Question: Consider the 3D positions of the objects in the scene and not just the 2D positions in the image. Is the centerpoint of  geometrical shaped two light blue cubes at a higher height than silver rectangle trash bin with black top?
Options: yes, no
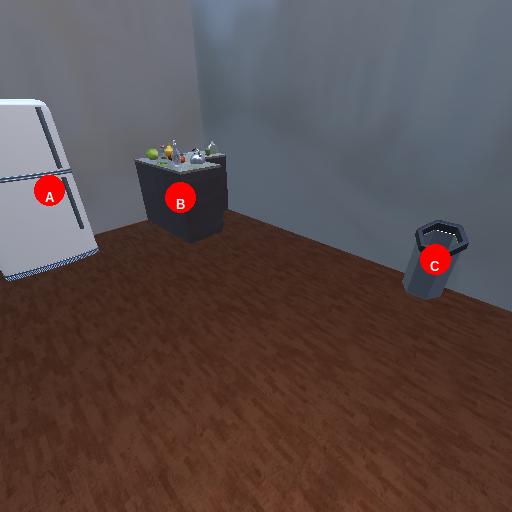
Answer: yes